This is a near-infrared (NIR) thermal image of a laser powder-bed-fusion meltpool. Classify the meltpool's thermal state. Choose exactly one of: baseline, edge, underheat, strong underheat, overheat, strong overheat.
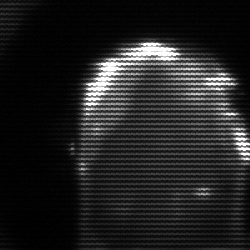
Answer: baseline